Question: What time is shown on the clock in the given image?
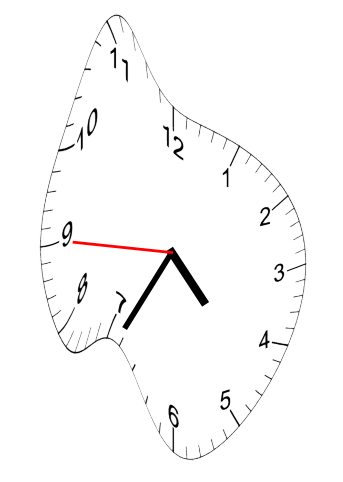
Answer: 04:34:45